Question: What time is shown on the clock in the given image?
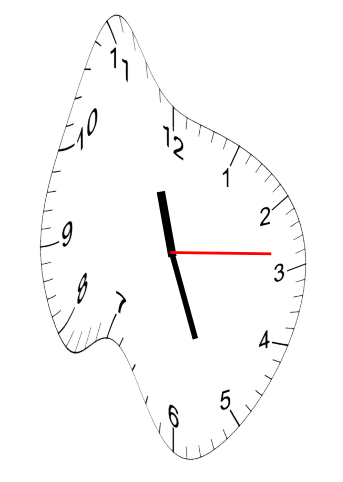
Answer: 11:26:14